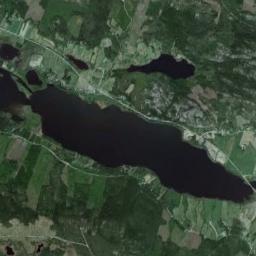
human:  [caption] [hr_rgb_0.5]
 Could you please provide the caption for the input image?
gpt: There are several roads beside the lake .

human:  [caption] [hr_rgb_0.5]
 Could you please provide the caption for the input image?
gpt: The lake is large in area .

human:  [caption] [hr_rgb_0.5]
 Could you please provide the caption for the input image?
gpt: Some lakes of different sizes lie in farmland and the water is dark blue .

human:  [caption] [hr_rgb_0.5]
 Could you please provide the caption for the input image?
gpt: There is a long blue lake on the ground with green vegetation, And there are some small lakes next to it .

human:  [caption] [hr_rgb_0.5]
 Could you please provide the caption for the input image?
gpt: There are many green farmlands around the lake .